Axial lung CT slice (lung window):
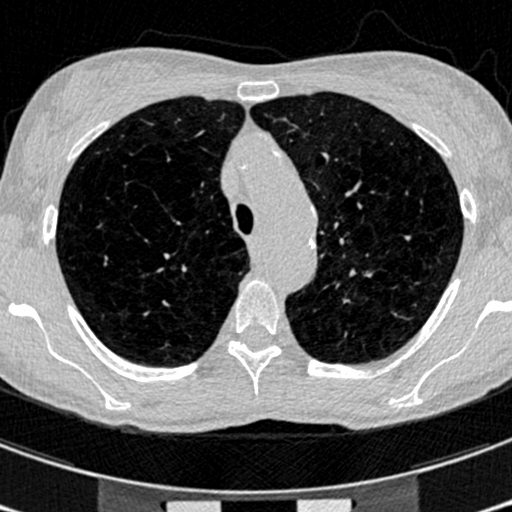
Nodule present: no